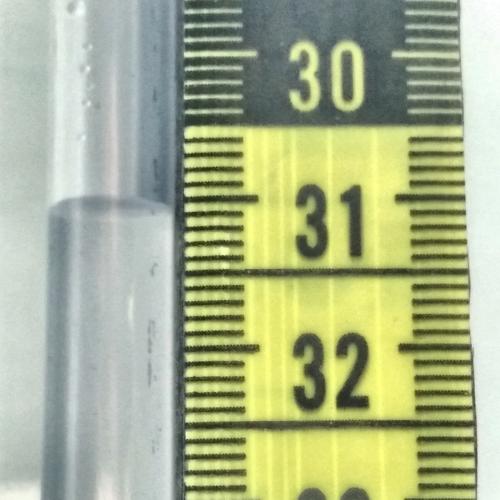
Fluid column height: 31.0 cm